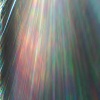
Label: sunburn